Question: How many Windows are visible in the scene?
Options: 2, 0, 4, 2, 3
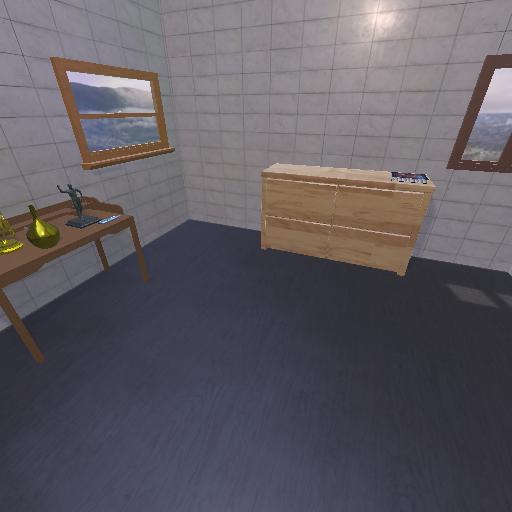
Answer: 2